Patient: sex F, age 73
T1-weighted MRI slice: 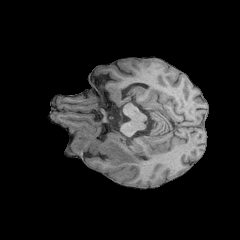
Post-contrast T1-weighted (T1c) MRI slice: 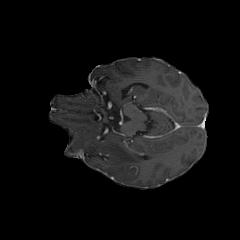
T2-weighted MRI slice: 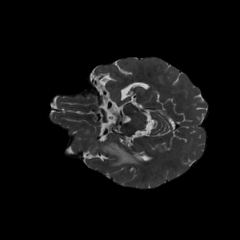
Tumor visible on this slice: yes
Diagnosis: Glioblastoma, IDH-wildtype
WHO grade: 4